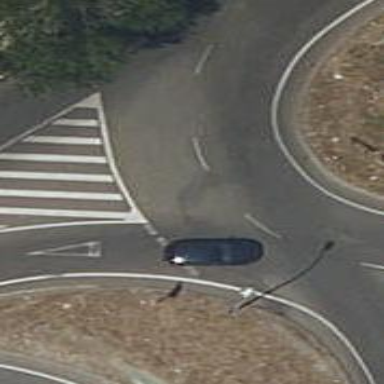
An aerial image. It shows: Tertiary road with asphalt surface leading to roundabout.